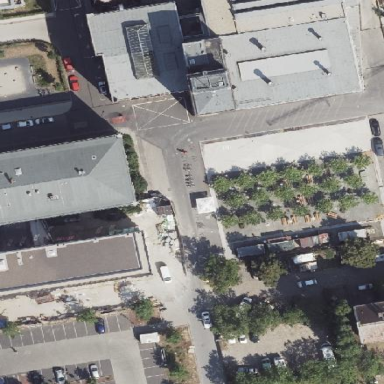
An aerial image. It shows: Outdoor seating area with fine gravel surface.